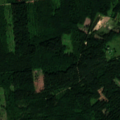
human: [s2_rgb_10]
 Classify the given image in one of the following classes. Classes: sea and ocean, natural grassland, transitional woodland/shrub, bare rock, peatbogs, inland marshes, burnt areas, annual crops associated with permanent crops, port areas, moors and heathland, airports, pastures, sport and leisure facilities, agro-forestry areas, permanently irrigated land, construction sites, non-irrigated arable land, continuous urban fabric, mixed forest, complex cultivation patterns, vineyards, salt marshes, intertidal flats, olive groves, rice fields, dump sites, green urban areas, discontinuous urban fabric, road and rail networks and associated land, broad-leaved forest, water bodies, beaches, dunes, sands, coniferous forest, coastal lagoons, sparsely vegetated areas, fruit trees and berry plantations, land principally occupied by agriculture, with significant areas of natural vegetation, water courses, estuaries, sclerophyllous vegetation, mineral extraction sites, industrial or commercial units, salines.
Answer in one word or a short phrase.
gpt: land principally occupied by agriculture, with significant areas of natural vegetation, broad-leaved forest, coniferous forest, mixed forest, transitional woodland/shrub